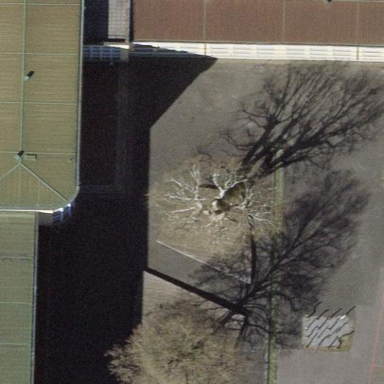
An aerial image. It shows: School building or complex.